Question: I am developing an app with email sharing. The code I am using to launch the intent is standard Android ie:
'''
Intent emailIntent = new Intent(android.content.Intent.ACTION_SEND);
emailIntent.putExtra(android.content.Intent.EXTRA_SUBJECT, title);
emailIntent.setType("application/octet-stream");
emailIntent.putExtra(android.content.Intent.EXTRA_TEXT, "Hello");
context.startActivity(emailIntent);
'''
The thing is, this launches the Gmail app in a fullscreen which I don't want. Can I make it a dialog similar to how iOS does below? If not, has it been written already, or do I need to write it myself.

Thanks
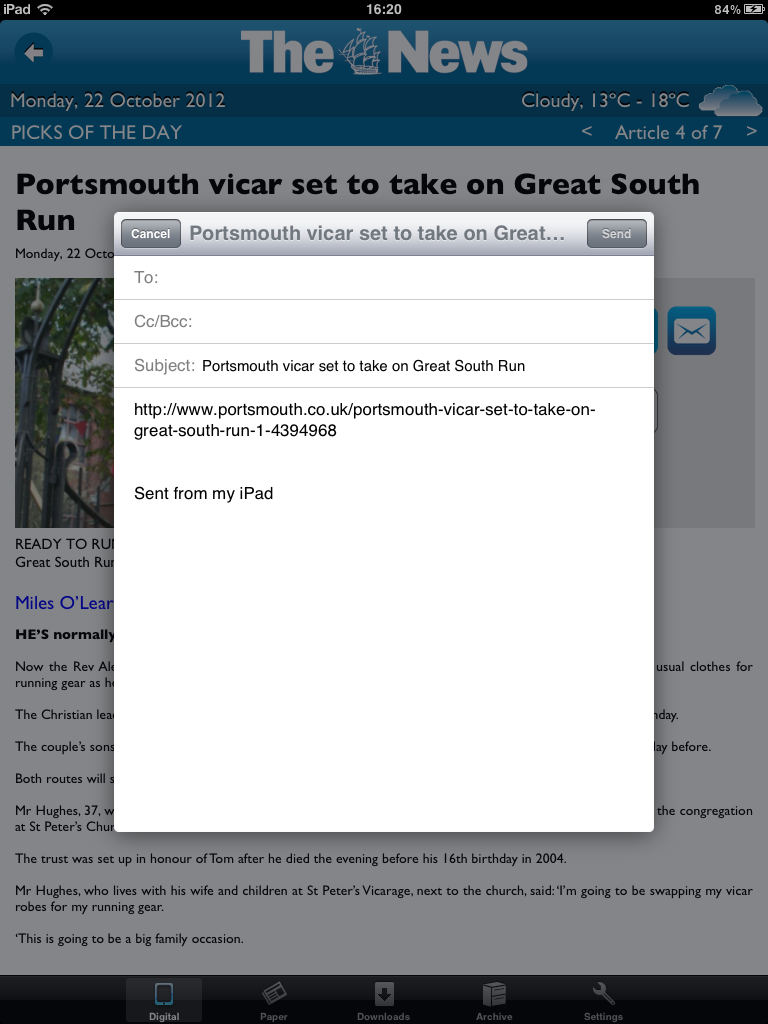
Answer: You could create a Dialog with this layout to get the data from the user and send the actual email using the avaMail API as shown in the post
<URL>